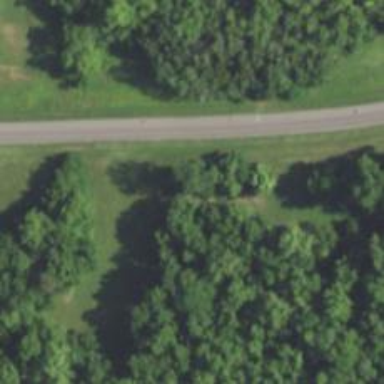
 which is categorized as leisure land for disc golf."